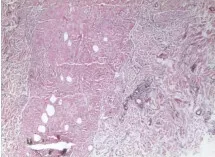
HE staining and methylrosanilinium chloride staining results. (a) A bulk of amorphous, acellular, and faintly eosinophilic material deposit the dermis (H&E, x100).
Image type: pathology (h&e)